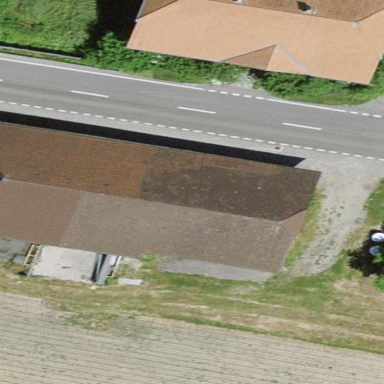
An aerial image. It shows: Barn.